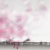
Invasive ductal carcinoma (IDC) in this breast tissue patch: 0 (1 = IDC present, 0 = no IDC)